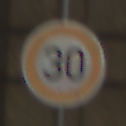
Verkehrszeichen: Geschwindigkeit30
Umgebung: Outdoor, Urban
Tageszeit: MorningAfternoon
Wetter: PartlyCloudy
Licht: Natural
Jahreszeit: NotSpecified
Kontrast: HighContrast